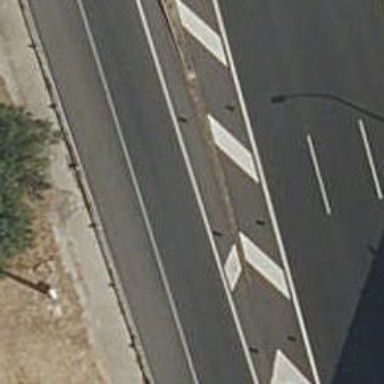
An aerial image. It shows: Asphalt motorway link.